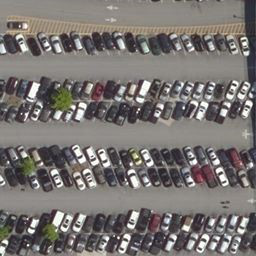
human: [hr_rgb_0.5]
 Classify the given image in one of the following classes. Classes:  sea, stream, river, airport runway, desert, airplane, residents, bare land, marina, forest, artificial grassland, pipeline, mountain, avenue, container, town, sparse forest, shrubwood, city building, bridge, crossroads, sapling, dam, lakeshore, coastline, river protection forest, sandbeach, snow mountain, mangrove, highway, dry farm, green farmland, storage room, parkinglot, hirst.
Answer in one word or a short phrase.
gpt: parkinglot